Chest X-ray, PA view. Patient: 64 years old, sex M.
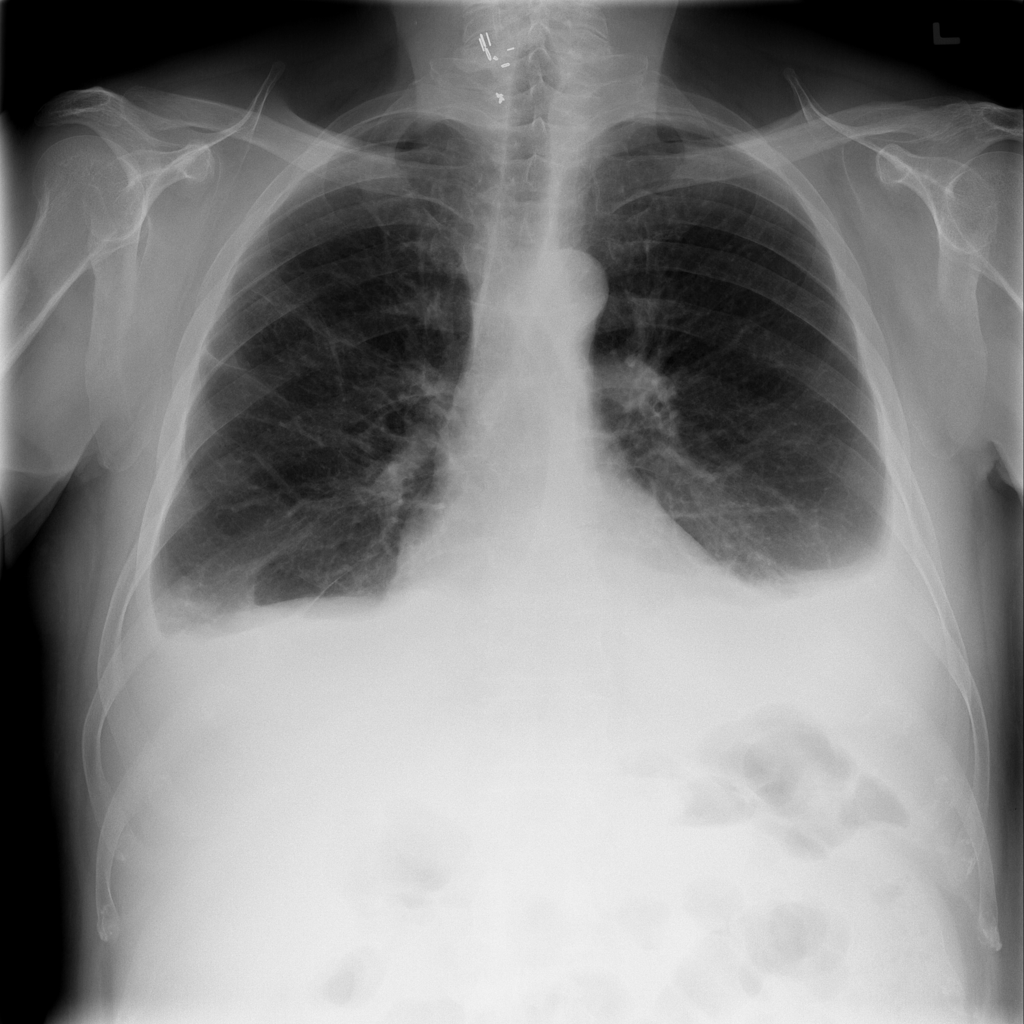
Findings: Effusion